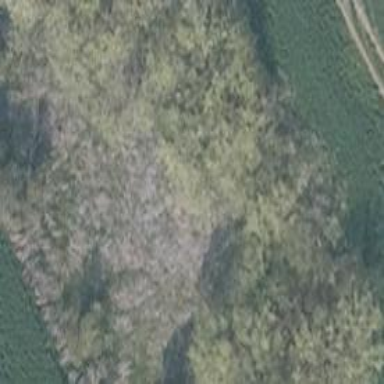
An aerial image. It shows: Patch of scrub vegetation.